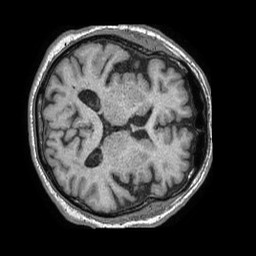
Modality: T1w
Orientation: axial
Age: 78
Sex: male
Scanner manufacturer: philips
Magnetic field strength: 1.5 T
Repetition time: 0.007597 s
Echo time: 0.003453 s